Question: I am using the rails-bootstrap-forms gem along with twitter-bootstrap-rails. When I use the bootstrap_form_for function, I get forms that are only partially styled:
'''
<%= bootstrap_form_for([@investor.property, @investor], layout: :horizontal, label_col: "col-sm-2", control_col: "col-sm-10", role: "form") do |f| %>
<% if @investor.errors.any? %>
<div id="error_explanation">
<h4><%= pluralize(@investor.errors.count, "error") %> prohibited this investor from being saved:</h4>
<ul>
<% @investor.errors.full_messages.each do |msg| %>
<li><%= msg %></li>
<% end %>
</ul>
</div>
<% end %>
<%= f.text_field :name, label: "Name", placeholder: 'Your name here' %>
<%= f.email_field :email, label: "Email", placeholder: 'you@example.com' %>
<%= f.number_field :equity_share, label: "Equity share", placeholder: '% of total equity' %>
<%= f.number_field :priority, label: "Priority", placeholder: 'Payment priority' %>
<%= f.form_group do %>
<%= f.submit "Submit" %>
<% end %>
<% end %>
'''
Generates:

Which you can see applies the horizontal layout but does not format the labels properly. The HTML generated looks good:
'''
<form accept-charset="UTF-8" action="/things/1/investors" class="form-horizontal" id="new_investor" method="post"><div style="margin:0;padding:0;display:inline"><input name="utf8" type="hidden" value="&#x2713;" /><input name="authenticity_token" type="hidden" value="QGzNsTGG41FPfnQ6n9yrka7caZayIu4fLpqToX5ASng=" /></div>
<div class="form-group"><label class="control-label col-sm-2" for="investor_name">Name</label><div class="col-sm-10"><input class="form-control" id="investor_name" name="investor[name]" placeholder="Your name here" type="text" /></div></div>
<div class="form-group"><label class="control-label col-sm-2" for="investor_email">Email</label><div class="col-sm-10"><input class="form-control" id="investor_email" name="investor[email]" placeholder="you@example.com" type="email" /></div></div>
<div class="form-group"><label class="control-label col-sm-2" for="investor_equity_share">Equity share</label><div class="col-sm-10"><input class="form-control" id="investor_equity_share" name="investor[equity_share]" placeholder="% of total equity" type="number" /></div></div>
<div class="form-group"><label class="control-label col-sm-2" for="investor_priority">Priority</label><div class="col-sm-10"><input class="form-control" id="investor_priority" name="investor[priority]" placeholder="Payment priority" type="number" /></div></div>
<div class="form-group"><label class="control-label col-sm-2"></label><div class="col-sm-10">
<input class="btn btn-default" name="commit" type="submit" value="Submit" />
</div></div></form>
'''
And I have not (to my knowledge) overridden any of the Bootstrap CSS or other formatting. The "icon:" command also does not change the output at all, if that's a useful clue. What might be the issue? Thanks in advance.
UPDATE: I have attempted to replace twitter-bootstrap-rails with bootstrap-sass following Brad Werth's suggestion. However, I get an "unclosed block" error in application.css.scss whenever I include the @import "bootstrap"; line. Here is the contents of application.css.scss:
'''
/*
* This is a manifest file that'll be compiled into application.css, which will include all the files
* listed below.
*
* Any CSS and SCSS file within this directory, lib/assets/stylesheets, vendor/assets/stylesheets,
* or vendor/assets/stylesheets of plugins, if any, can be referenced here using a relative path.
*
* You're free to add application-wide styles to this file and they'll appear at the top of the
* compiled file, but it's generally better to create a new file per style scope.
*
*= require_self
*= require_tree .
*= require rails_bootstrap_forms
*= require jquery.ui.datepicker
*/
@import "bootstrap-sprockets";
@import "bootstrap";
@import "custom";
'''
"custom" is just my site's basic css. I only get an error if the @import "bootstrap"; line is included, regardless of other lines or the require statements.
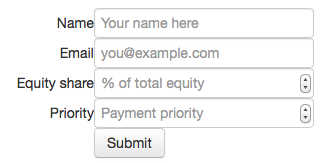
Answer: This issue finally resolved itself when I upgraded to Ruby 2.1.1.